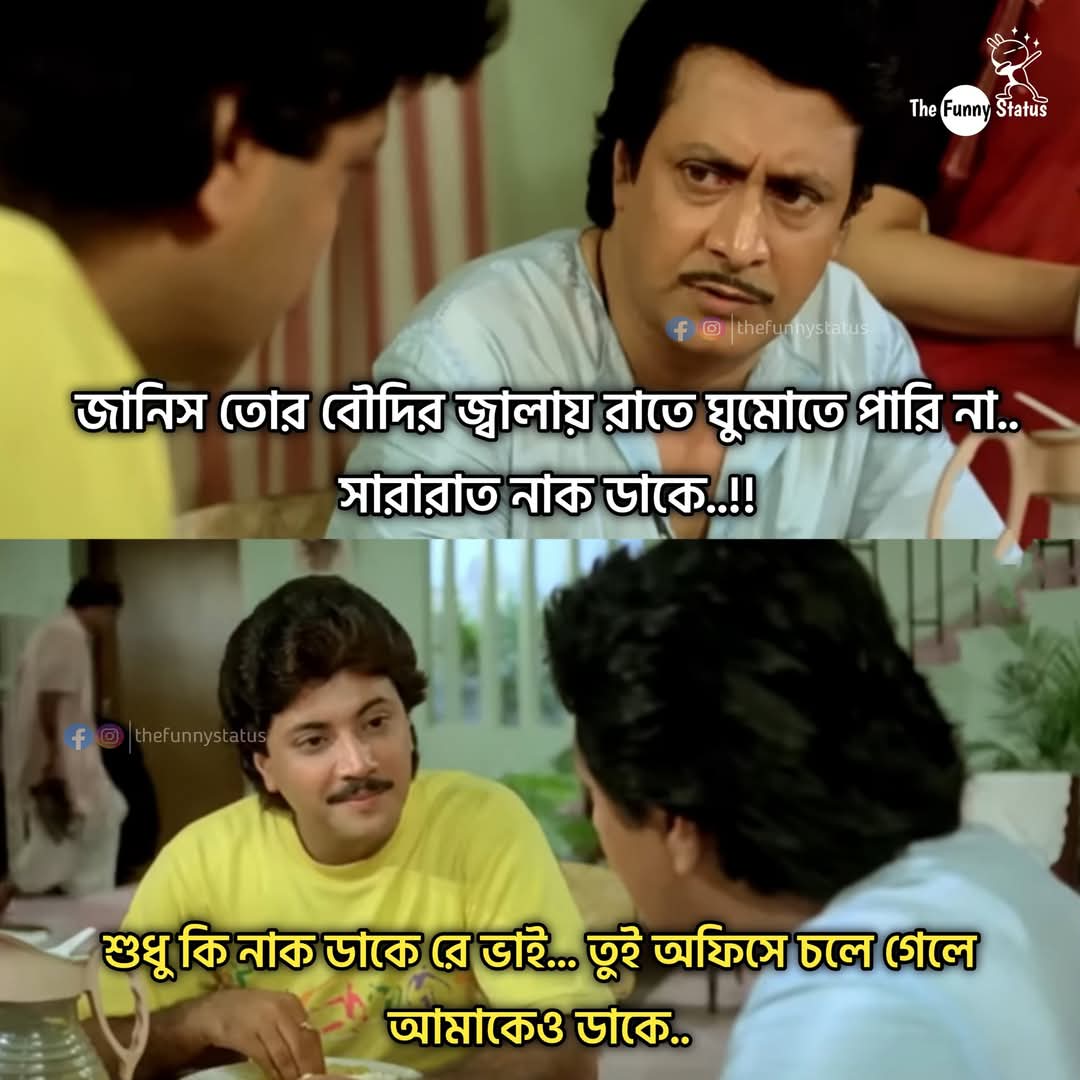
Text: জানিস তোর বৌদির জ্বালায় রাতে ঘুমোতে পারি না.. সারারাত নাক ডাকে..!!
শুধু কি নাক ডাকে রে ভাই... তুই অফিসে চলে গেলে আমাকেও ডাকে..
Label: Non Hate